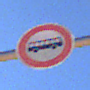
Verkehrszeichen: VerbotKraftomnibusse
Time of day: MorningAfternoon
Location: Outdoor (RoadRail)
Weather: Clear
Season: NotSpecified
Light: Natural